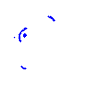
Particle: proton